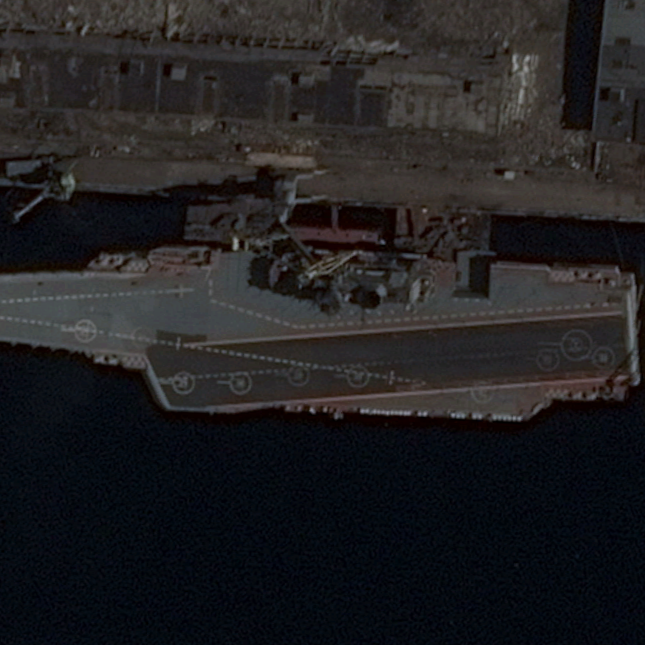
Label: aircraft_carrier